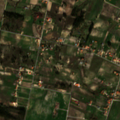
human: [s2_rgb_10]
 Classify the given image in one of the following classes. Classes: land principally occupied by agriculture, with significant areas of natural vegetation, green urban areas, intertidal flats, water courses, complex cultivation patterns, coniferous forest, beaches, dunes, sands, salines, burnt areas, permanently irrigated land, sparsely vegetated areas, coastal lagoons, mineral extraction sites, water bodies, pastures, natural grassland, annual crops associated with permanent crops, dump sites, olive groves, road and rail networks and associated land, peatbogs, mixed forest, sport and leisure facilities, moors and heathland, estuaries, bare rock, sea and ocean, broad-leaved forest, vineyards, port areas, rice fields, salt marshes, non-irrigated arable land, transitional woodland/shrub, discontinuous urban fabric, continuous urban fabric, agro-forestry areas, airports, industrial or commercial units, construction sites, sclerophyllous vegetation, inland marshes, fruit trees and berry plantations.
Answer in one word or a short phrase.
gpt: permanently irrigated land, complex cultivation patterns, broad-leaved forest, transitional woodland/shrub